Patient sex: M
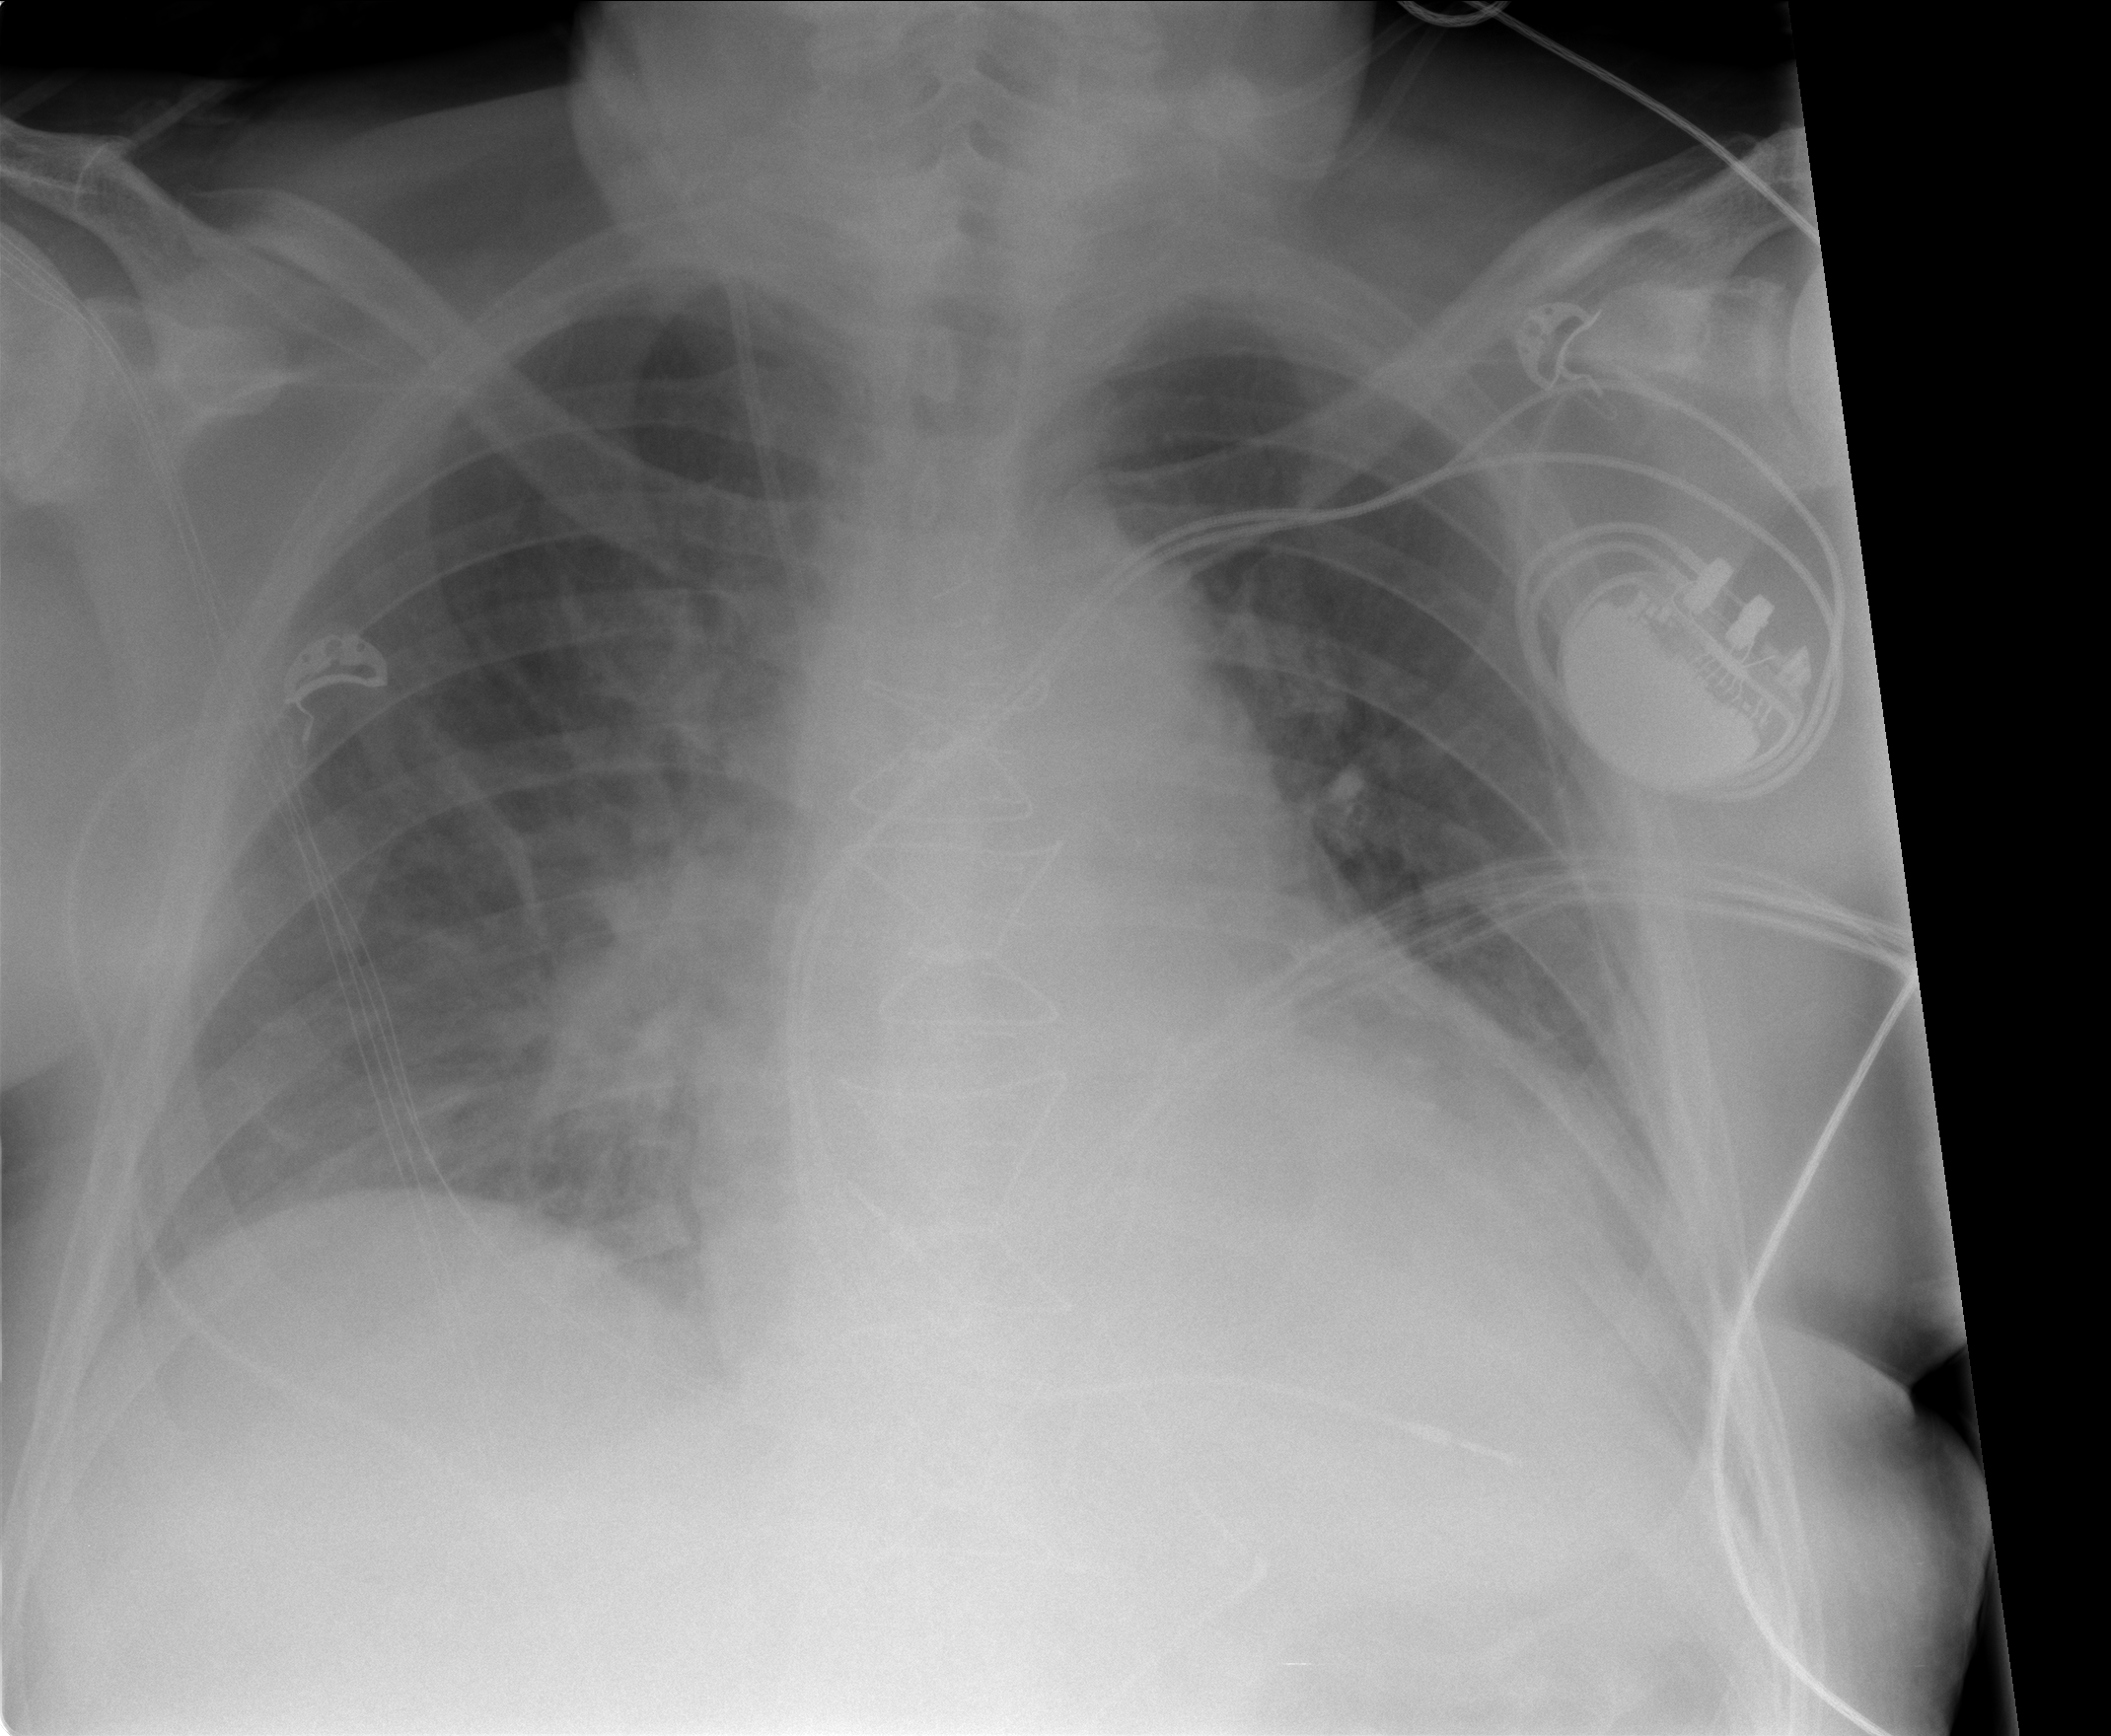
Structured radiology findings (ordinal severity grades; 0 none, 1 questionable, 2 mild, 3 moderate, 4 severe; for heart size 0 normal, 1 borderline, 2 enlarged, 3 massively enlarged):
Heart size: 2
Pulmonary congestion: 0
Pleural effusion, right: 0
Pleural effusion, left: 1
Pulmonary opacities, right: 3
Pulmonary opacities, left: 0
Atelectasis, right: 3
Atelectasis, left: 2